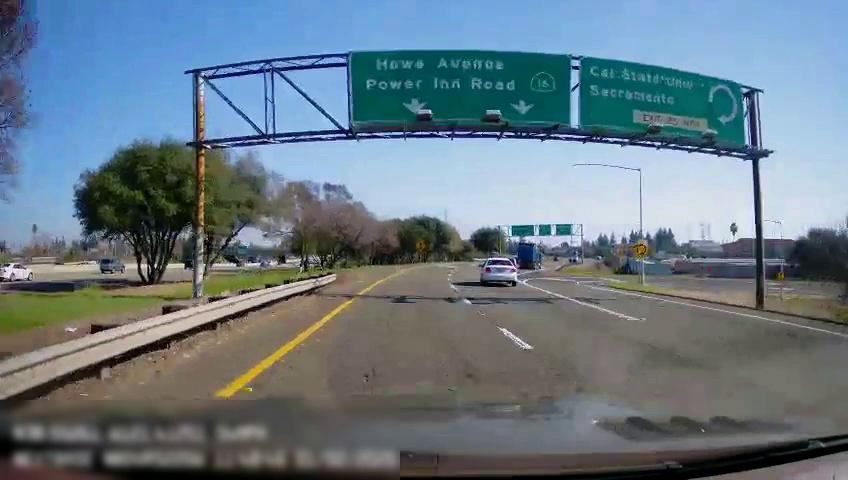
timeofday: Day
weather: Sunny
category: Drivable Space
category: Vehicles | Car
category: Vehicles | SUV
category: Vehicles | Car
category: Vehicles | Truck
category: Vehicles | Truck
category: Lanes | Alternate Lane
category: Lanes | Current Lane
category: Lanes | Alternate Lane
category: Lanes | Alternate Lane
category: Lanes | Alternate Lane
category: Traffic | Signs
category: Traffic | Signs
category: Traffic | Signs
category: Traffic | Signs
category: Traffic | Signs
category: Traffic | Signs
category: Traffic | Signs
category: Traffic | Lights